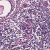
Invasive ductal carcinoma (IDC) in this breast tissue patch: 0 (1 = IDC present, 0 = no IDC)